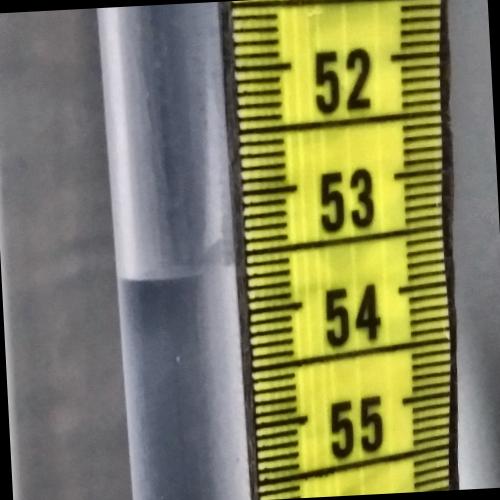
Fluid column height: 53.6 cm